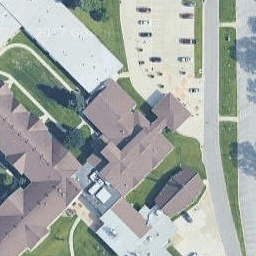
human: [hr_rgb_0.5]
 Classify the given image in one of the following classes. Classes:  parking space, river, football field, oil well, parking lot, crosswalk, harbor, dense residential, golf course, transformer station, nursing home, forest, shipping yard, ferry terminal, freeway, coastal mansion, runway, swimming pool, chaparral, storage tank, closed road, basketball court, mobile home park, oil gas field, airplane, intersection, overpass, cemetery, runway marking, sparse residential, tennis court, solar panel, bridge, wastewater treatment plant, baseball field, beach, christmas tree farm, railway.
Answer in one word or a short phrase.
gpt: nursing home